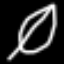
Label: leaf